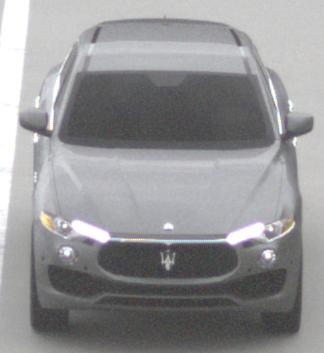
Make: Maserati
Model: Levante GT Hybrid
Detailed model: Levante
Model produced from: 2021/07
Model produced until: 2022/10
Doors: 4
Color: gray
Road condition: dry road
Daytime: midday
Contrast: low contrast